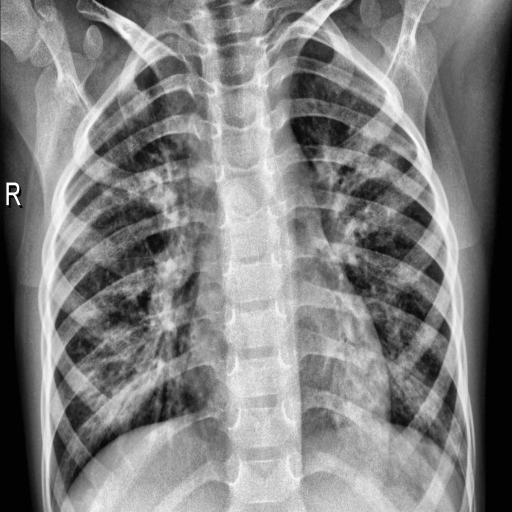
Finding: PNEUMONIA